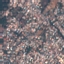
Label: Residential